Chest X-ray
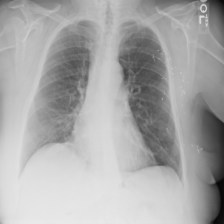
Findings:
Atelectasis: negative
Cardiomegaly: negative
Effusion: negative
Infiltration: negative
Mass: negative
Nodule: negative
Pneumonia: negative
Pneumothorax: negative
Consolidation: negative
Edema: negative
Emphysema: positive
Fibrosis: negative
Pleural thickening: negative
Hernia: negative